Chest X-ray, PA view. Patient: 48 years old, sex F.
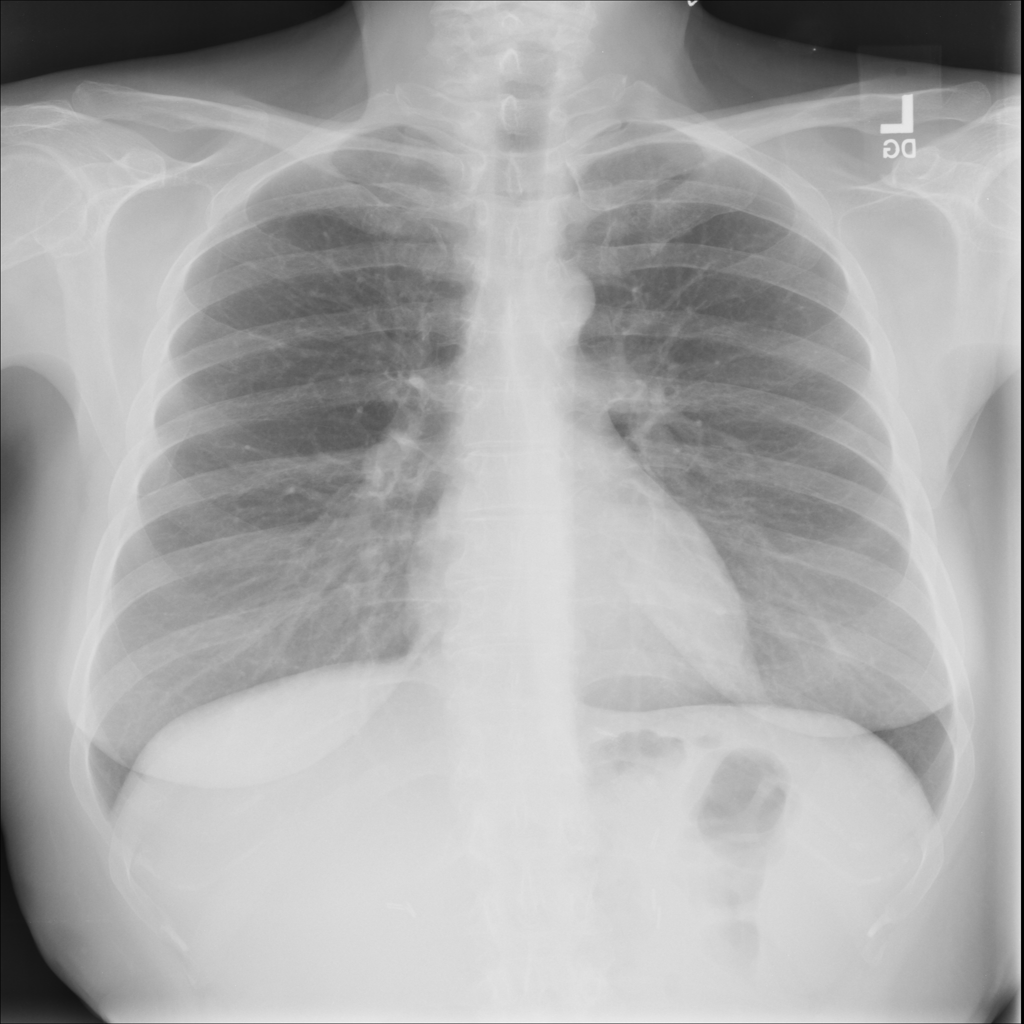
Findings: No Finding